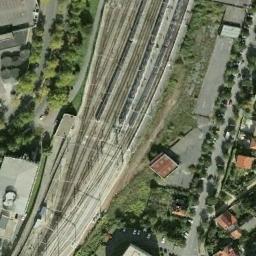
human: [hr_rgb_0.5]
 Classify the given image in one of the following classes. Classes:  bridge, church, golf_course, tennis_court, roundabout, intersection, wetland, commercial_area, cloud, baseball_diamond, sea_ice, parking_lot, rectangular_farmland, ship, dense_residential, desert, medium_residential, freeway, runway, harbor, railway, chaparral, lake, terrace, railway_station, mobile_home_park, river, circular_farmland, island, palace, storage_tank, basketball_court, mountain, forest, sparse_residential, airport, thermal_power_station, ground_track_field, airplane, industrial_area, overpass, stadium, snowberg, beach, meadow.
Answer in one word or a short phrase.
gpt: railway_station